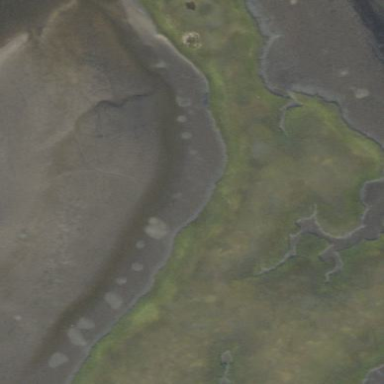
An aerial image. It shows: Marsh wetland.